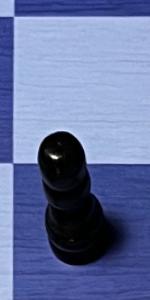
Label: Pawn_Black